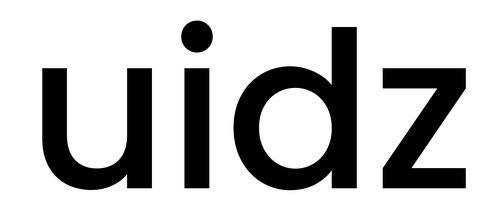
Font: Poppins-Medium